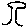
Label: tree